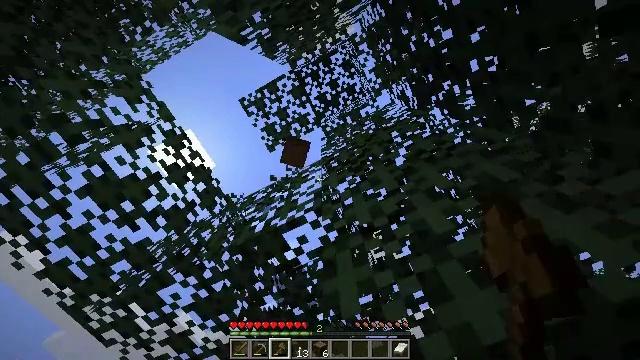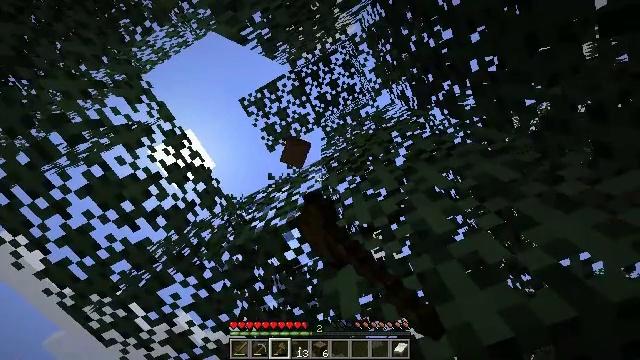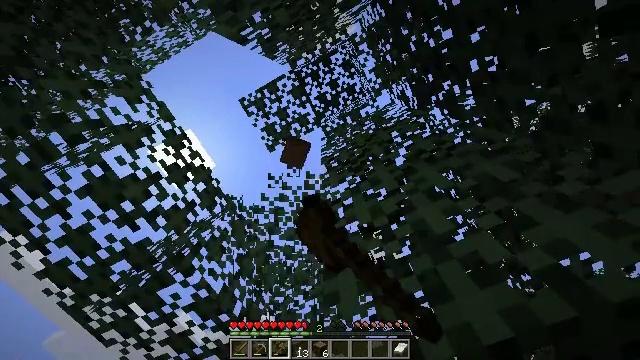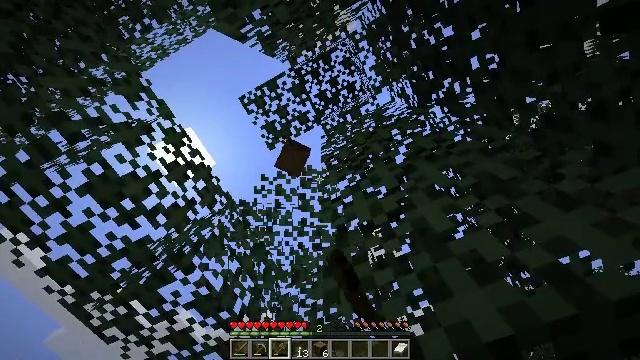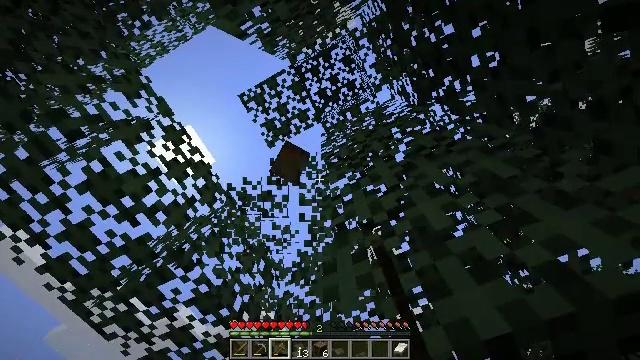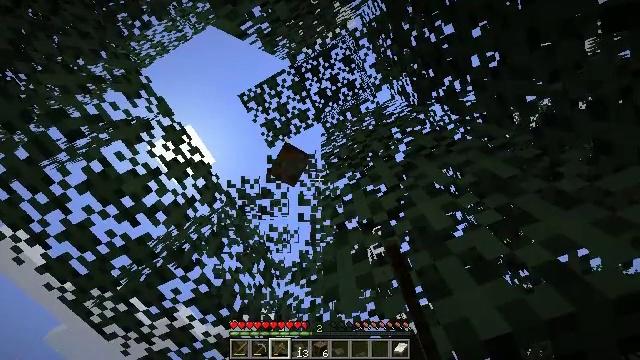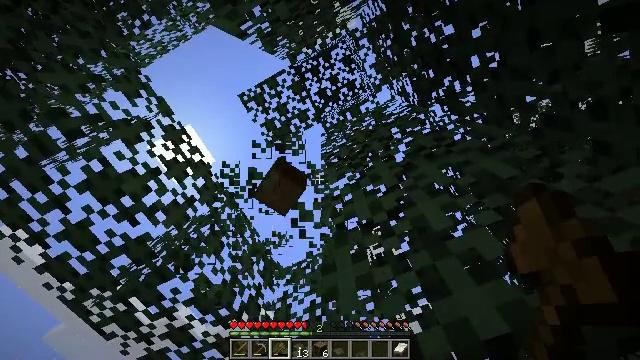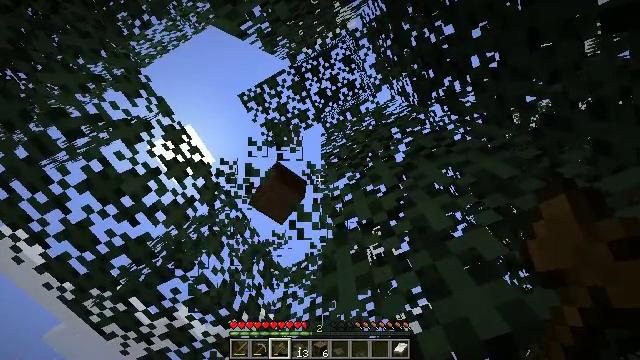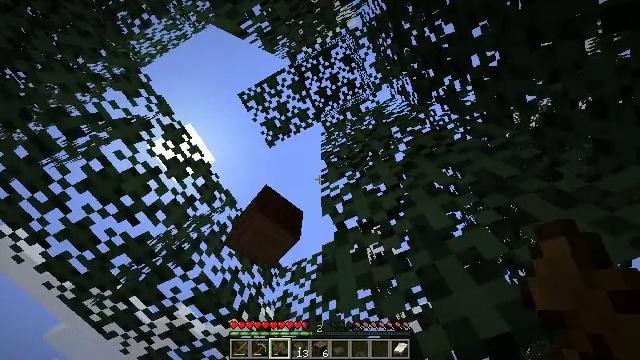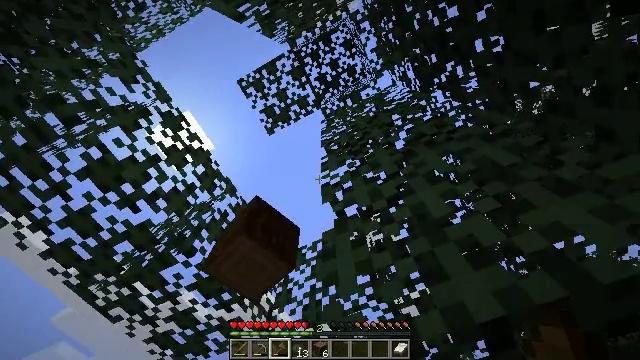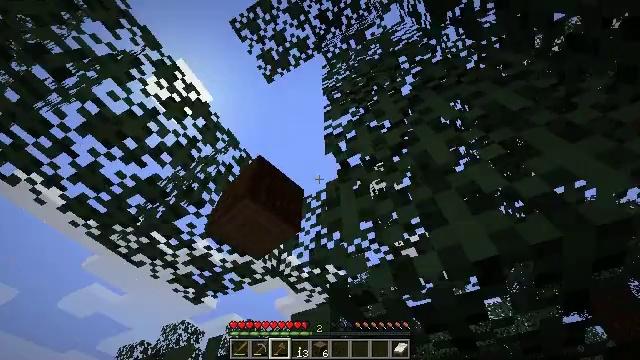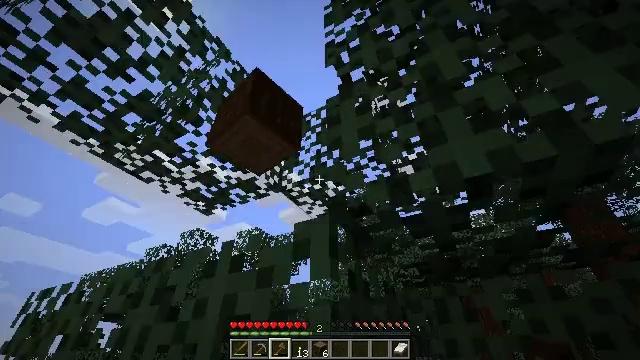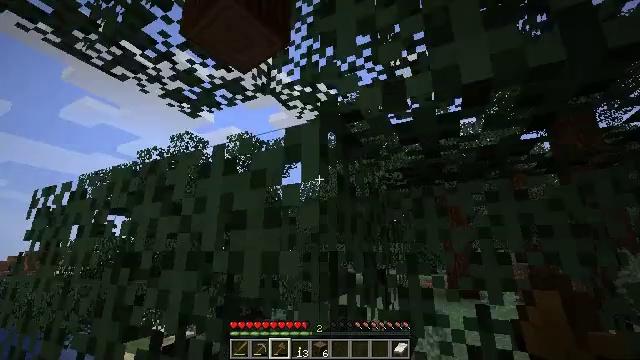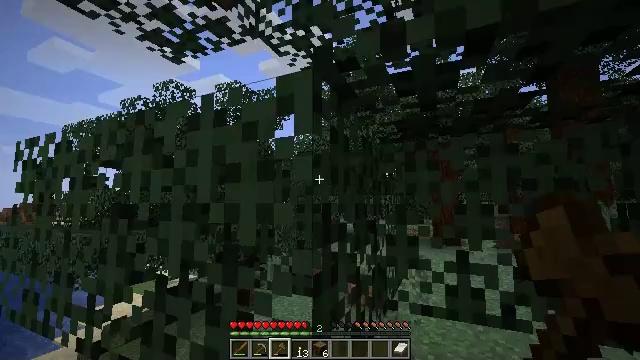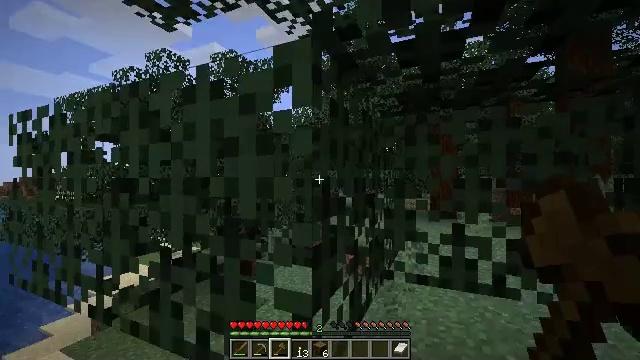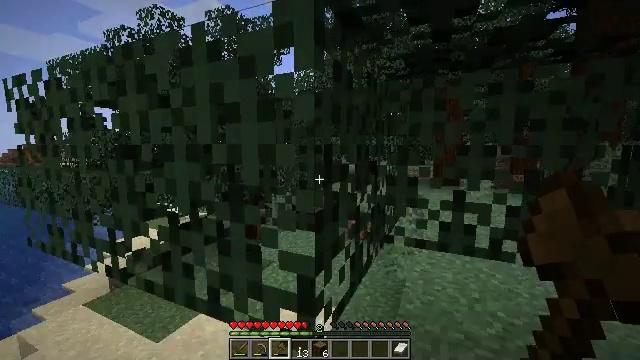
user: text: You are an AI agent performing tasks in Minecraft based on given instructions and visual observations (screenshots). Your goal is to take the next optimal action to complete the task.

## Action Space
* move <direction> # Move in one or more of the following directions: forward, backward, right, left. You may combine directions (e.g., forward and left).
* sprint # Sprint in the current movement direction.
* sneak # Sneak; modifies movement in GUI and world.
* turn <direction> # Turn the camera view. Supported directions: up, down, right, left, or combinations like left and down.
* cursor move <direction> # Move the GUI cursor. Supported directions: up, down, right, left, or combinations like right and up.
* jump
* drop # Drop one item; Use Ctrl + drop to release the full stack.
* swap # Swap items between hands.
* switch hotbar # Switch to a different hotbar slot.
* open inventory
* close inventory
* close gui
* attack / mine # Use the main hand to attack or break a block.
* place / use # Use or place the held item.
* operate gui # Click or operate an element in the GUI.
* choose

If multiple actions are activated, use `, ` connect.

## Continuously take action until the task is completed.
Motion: motion action
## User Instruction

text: Punch the spruce leaves to get saplings.
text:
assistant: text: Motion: attack / mine
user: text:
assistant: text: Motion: attack / mine
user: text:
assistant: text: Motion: attack / mine
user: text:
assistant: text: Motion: attack / mine
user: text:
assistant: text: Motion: attack / mine
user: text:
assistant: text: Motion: attack / mine
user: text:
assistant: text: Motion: attack / mine
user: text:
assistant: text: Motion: attack / mine
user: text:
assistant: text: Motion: turn down
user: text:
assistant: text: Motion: turn left and down
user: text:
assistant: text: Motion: turn down
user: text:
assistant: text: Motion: turn right and down
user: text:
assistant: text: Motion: turn right and down
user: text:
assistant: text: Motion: turn down
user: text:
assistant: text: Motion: turn down
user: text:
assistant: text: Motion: turn left and down
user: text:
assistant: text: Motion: turn down
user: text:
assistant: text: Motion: turn right and down
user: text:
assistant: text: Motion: turn right and down
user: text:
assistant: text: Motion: turn right
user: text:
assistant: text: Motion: turn right and up
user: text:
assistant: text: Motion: move forward, turn right and up
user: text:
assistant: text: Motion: move forward, turn right and up
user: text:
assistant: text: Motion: move forward, turn right and up
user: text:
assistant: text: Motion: move forward, turn right and up
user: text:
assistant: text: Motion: move forward, attack / mine
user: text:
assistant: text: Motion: move forward, attack / mine
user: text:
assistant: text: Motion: attack / mine
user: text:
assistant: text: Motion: attack / mine
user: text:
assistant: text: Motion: attack / mine